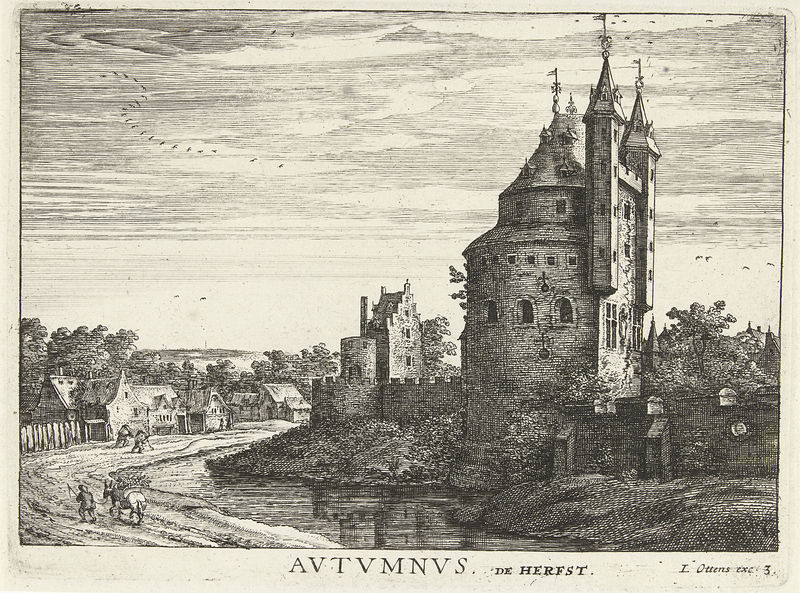
Titel: Herfst
Künstler: Hendrick (I) Hondius
Standort: Amsterdam
Institution: Rijksmuseum
Schlagwörter: himmel, mann, wasser, bäume, fluss, stadt, ufer, fenster, haus, weg, zaun, häuser, spiegelung, vögel, esel, pferd, turm, dorf, mauer, grafik, herbst, zinnen, burg, festung, druck, stich, drcuk, niederländisch, lastentier, krähen, latein, ann, druck schwarz weiss, lastentuer